高一 · 立体几何学
如图是一个高为 4 长方体截去一个角所得的多面体的直观图及它的正 (主) 视图和侧 (左) 视图 (单位: $\mathrm{cm}$ )

正视

侧视

(1) 求异面直线 $B C^{\prime}$ 与 $D^{\prime} B^{\prime}$ 所成角的余弦;

(2) 将求异面直线 $B C^{\prime}$ 与 $E F$ 所成的角转化为求一个三角形的内角即可, 要求只写出找角过程, 不需计算结果;

（3）求异面直线 $B C^{\prime}$ 与 $D B^{\prime}$ 所成的角; 要求同 (2).
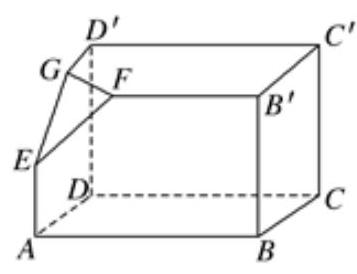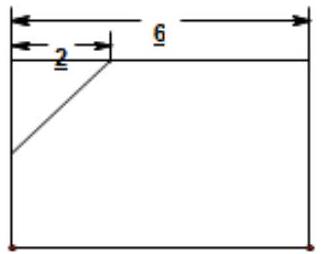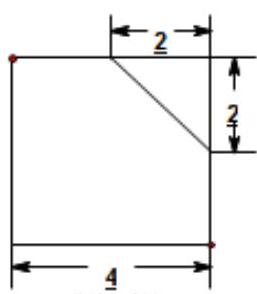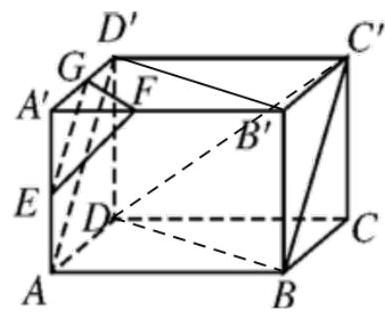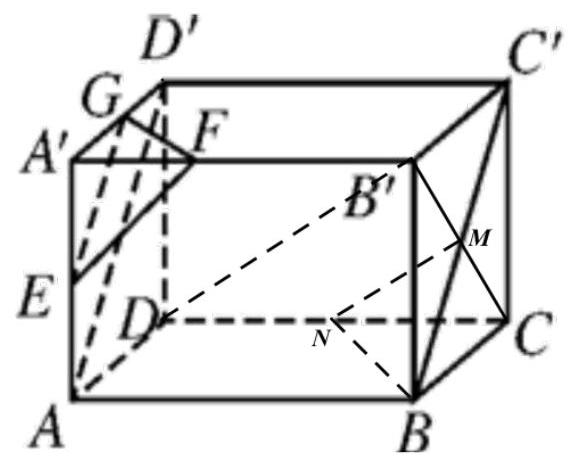
答案: ) $\frac{\sqrt{26}}{13}$; (2) 见解析; (3) 见解析.
解析: 【分析】

(1) 由题意得: 长方体 $A B C D-A^{\prime} B^{\prime} C^{\prime} D^{\prime}$ 中, $A B=6, B C=C C^{\prime}=4, E 、 F 、 G$分别是边 $A A^{\prime} 、 A^{\prime} B^{\prime} 、 A^{\prime} D^{\prime}$ 上的点, 且 $A^{\prime} E=A^{\prime} F=A^{\prime} G=2$, 又由 $D B / / D^{\prime} B^{\prime}$, 找到角 $\angle D B C^{\prime}$ 为所求角, 运用余弦定理求解;

(2) 连 $A D^{\prime}, \angle G E F$ 为异面直线 $B C^{\prime}$ 与 $E F$ 所成的角（或补角);

(3) 连 $B C$ 交 $B C^{\prime}$ 于点 $M$, 取 $D C$ 中点 $N$, 连 $M N, B N, \angle N M B$ 为异面直线 $B C^{\prime}$与 $D B^{\prime}$ 所成的角（或补角）.

【详解】

(1) 由题意得: 长方体 $A B C D-A^{\prime} B^{\prime} C^{\prime} D^{\prime}$ 中, $A B=6, B C=C C^{\prime}=4, E 、 F 、 G$分别是边 $A A^{\prime} 、 A^{\prime} B^{\prime} 、 A^{\prime} D^{\prime}$ 上的点, 且 $A^{\prime} E=A^{\prime} F=A^{\prime} G=2$,

连 $D B 、 D C^{\prime} 、 D^{\prime} B^{\prime}$, 则 $D B / / D^{\prime} B^{\prime}$,

$\therefore \angle D B C^{\prime}$ 为所求直线 $D^{\prime} B^{\prime} 、 B C^{\prime}$ 所成的角 (或补角),

在 $\triangle D B C^{\prime}$ 中, $D B=D C^{\prime}=2 \sqrt{13}, B C^{\prime}=4 \sqrt{2}$,

$\cos \angle D B C^{\prime}=\frac{D B^{2}+C^{\prime} B^{2}-C^{\prime} D^{2}}{2 D B \cdot C^{\prime} B}=\frac{\sqrt{26}}{13}$
$\therefore$ 异面直线 $B C^{\prime}$ 与 $D^{\prime} B^{\prime}$ 所成角的余弦值为 $\frac{\sqrt{26}}{13}$

(2) 连 $A D^{\prime}$,

由题知: $E 、 G$ 分别是边 $A A^{\prime} 、 A^{\prime} D^{\prime}$ 上的中点,

$\therefore B C^{\prime} / / A D^{\prime} / / G E$,

$\therefore \angle G E F$ 为异面直线 $B C^{\prime}$ 与 $E F$ 所成的角（或补角）.

(3) 连 $B C$ 交 $B C^{\prime}$ 于点 $M$, 取 $D C$ 中点 $N$, 连 $M N, B N$,

则有 $M N / / D B^{\prime}, \therefore \angle N M B$ 为异面直线 $B C^{\prime}$ 与 $D B^{\prime}$ 所成的角（或补角）.

【点睛】

本题主要考查了三视图, 异面直线所成角的计算, 余弦定理的运用, 同时考查了学生直观想象和逻辑推理能力, 属于中档题.求异面直线所成角的步骤:

(1) 一作(找): 根据定义作平行线, 作出异面直线所成的角; 或用中位线平移, 找出异面直线所成的角;

（2）二证：证明作（找）出的角是异面直线所成的角;

（3）三求: 解三角形，求出异面直线所成的角.